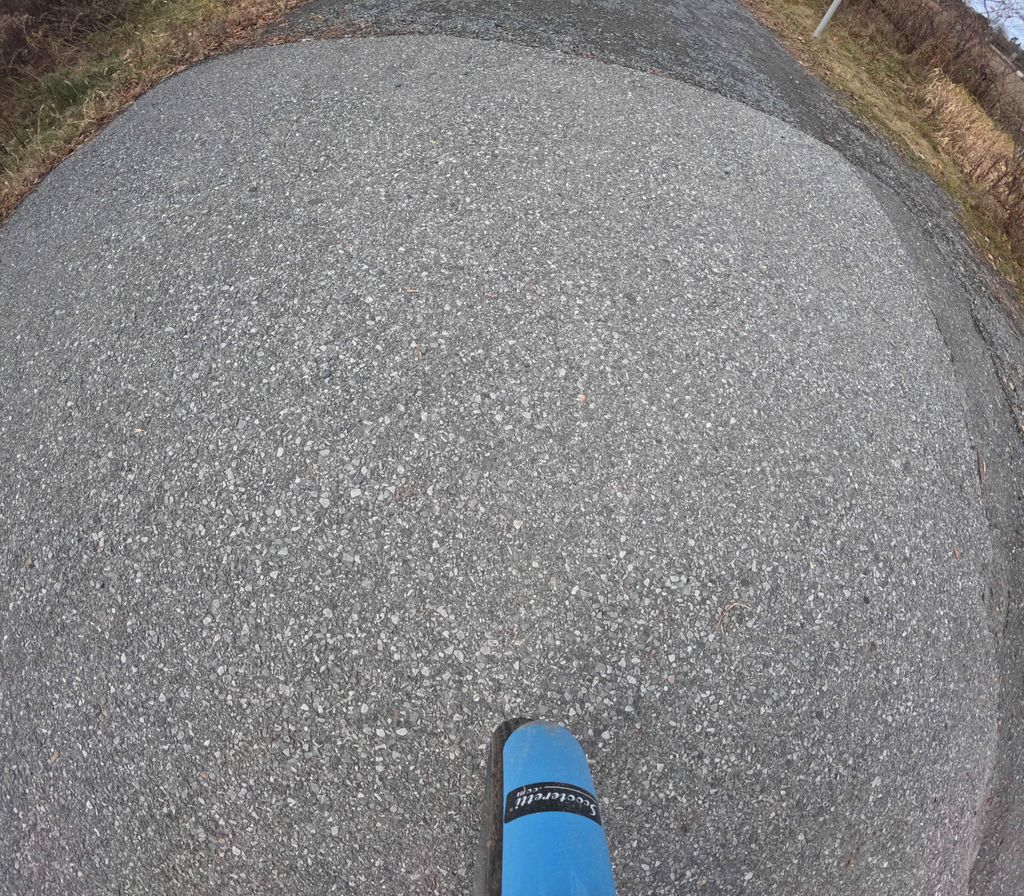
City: ottawa-gatineau